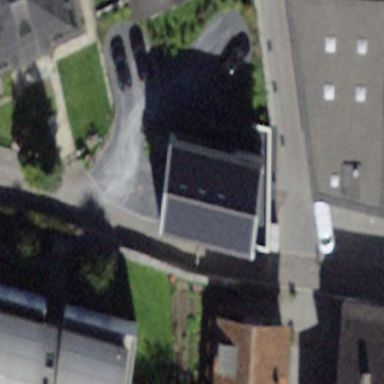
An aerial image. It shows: Office building.